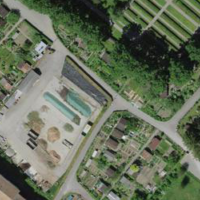
EUNIS habitat code: 53
Species observed at this site:
Verbascum thapsus
Oenothera glazioviana